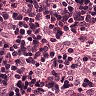
Metastatic tissue present: no